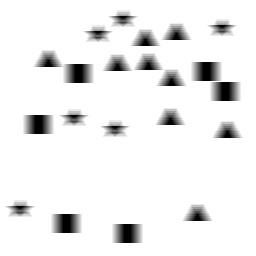
Squares: 6
Triangles: 9
Stars: 6
Total shapes: 21